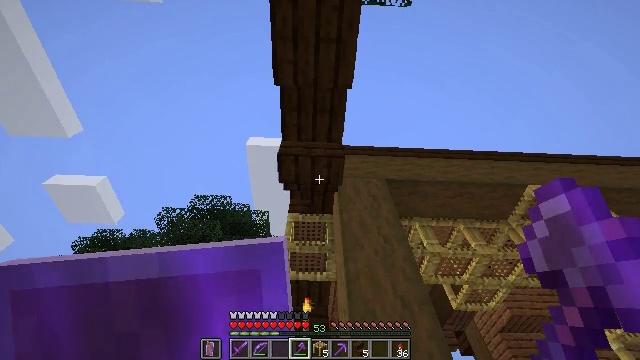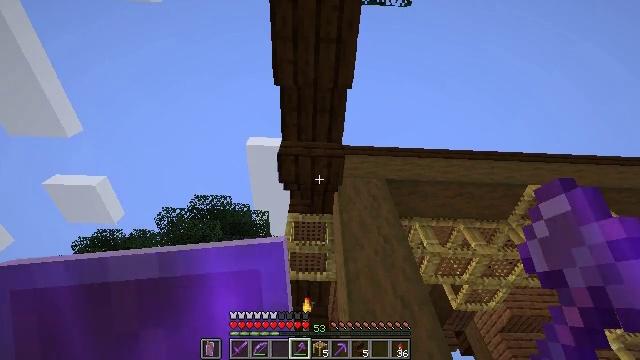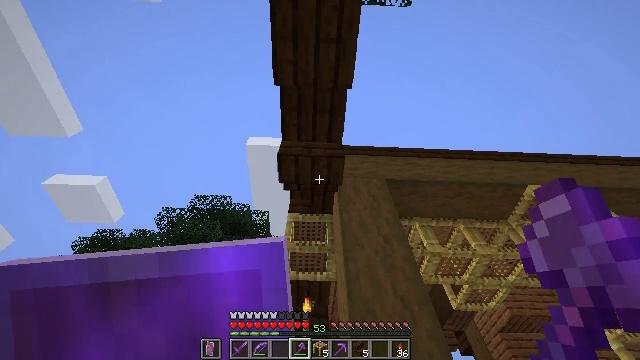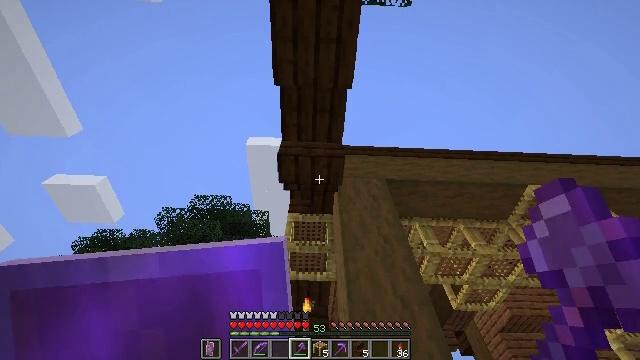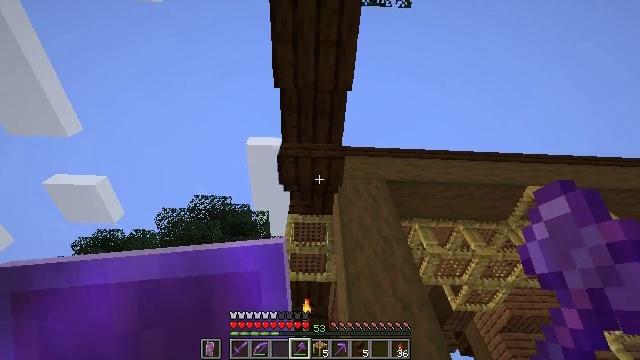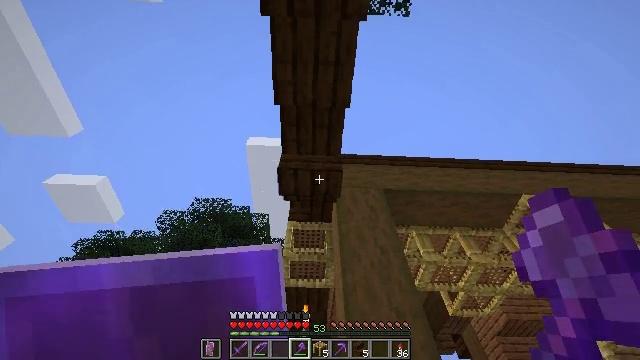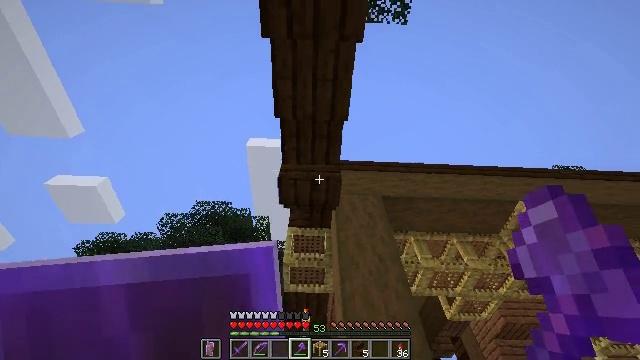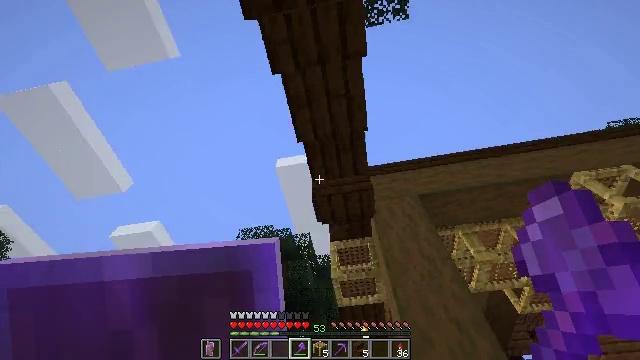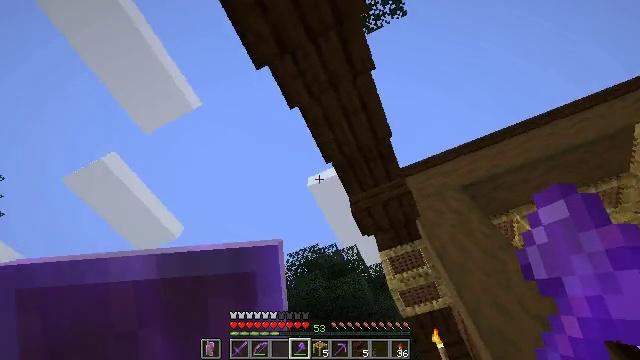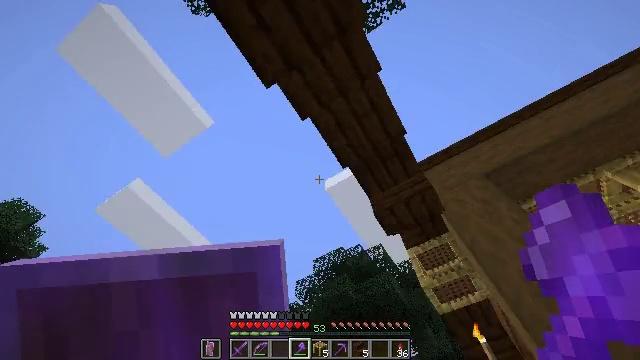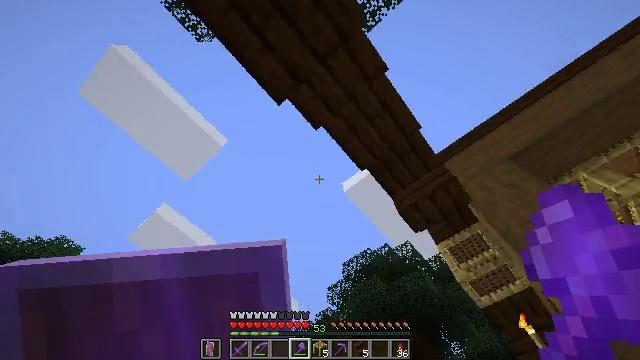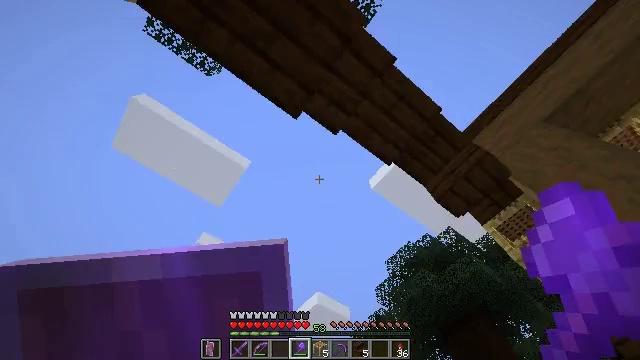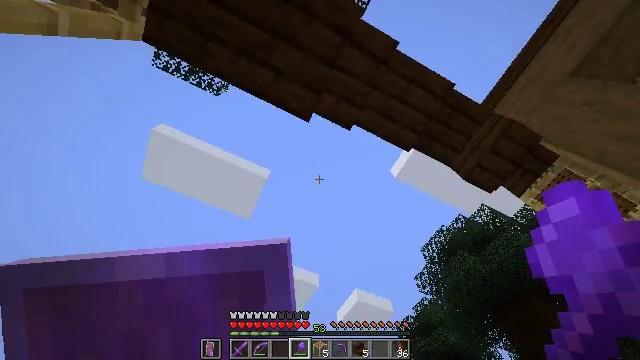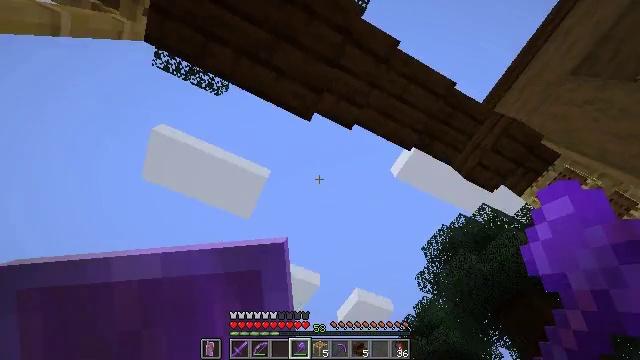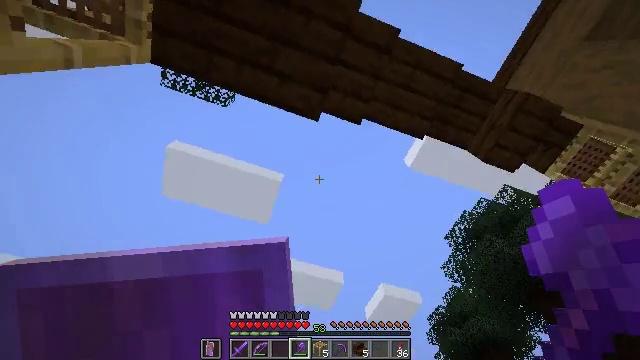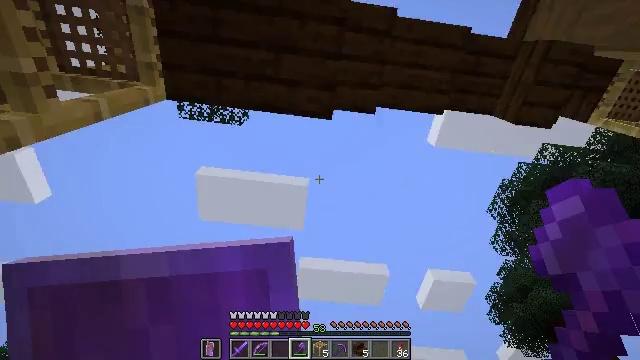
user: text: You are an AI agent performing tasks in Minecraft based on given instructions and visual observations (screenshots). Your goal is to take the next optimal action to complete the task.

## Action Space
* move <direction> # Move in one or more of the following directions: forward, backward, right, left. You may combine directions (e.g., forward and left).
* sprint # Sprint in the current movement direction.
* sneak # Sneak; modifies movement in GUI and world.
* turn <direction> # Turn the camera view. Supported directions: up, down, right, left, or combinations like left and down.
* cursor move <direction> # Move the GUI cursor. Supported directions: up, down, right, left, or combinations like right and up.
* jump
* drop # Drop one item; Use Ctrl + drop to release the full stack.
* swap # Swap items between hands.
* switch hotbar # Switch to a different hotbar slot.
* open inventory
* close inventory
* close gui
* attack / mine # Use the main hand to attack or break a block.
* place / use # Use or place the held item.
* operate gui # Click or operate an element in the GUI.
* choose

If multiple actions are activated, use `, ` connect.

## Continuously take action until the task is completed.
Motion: motion action
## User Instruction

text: Break the dark oak slab.
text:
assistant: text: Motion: no_op
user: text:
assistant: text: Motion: no_op
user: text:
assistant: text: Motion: no_op
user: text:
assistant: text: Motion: move back
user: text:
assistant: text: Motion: move back
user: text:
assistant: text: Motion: move back
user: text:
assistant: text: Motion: move back, turn left and up
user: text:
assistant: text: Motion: turn left and up
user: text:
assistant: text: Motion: turn left
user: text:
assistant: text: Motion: turn left
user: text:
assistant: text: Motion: turn left
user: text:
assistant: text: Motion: turn left
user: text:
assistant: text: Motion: no_op
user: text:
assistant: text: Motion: turn left
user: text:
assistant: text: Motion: turn left
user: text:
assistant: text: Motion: turn left
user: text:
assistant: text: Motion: turn left
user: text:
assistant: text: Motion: no_op
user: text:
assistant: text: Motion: no_op
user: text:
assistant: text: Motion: no_op
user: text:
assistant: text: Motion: no_op
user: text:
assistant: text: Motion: no_op
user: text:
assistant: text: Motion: no_op
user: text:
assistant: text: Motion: turn left
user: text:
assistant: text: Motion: turn left
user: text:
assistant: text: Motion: turn left and down
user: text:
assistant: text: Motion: turn left and down
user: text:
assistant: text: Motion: turn left and down
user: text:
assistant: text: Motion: turn left and down
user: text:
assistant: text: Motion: turn left and down